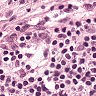
Metastatic tissue present: no